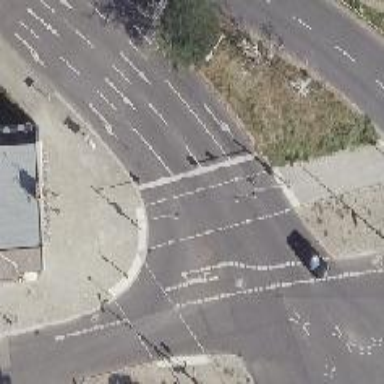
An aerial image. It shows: Asphalt footway with crossing equipped with traffic signals.